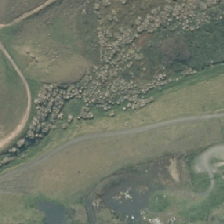
Land cover: high_producing_grassland